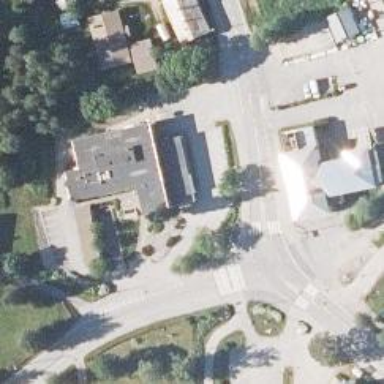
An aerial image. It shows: Convenience shop.